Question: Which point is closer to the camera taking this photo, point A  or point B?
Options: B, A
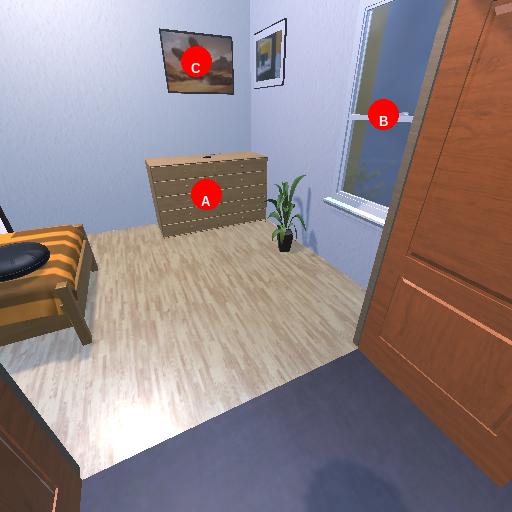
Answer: B